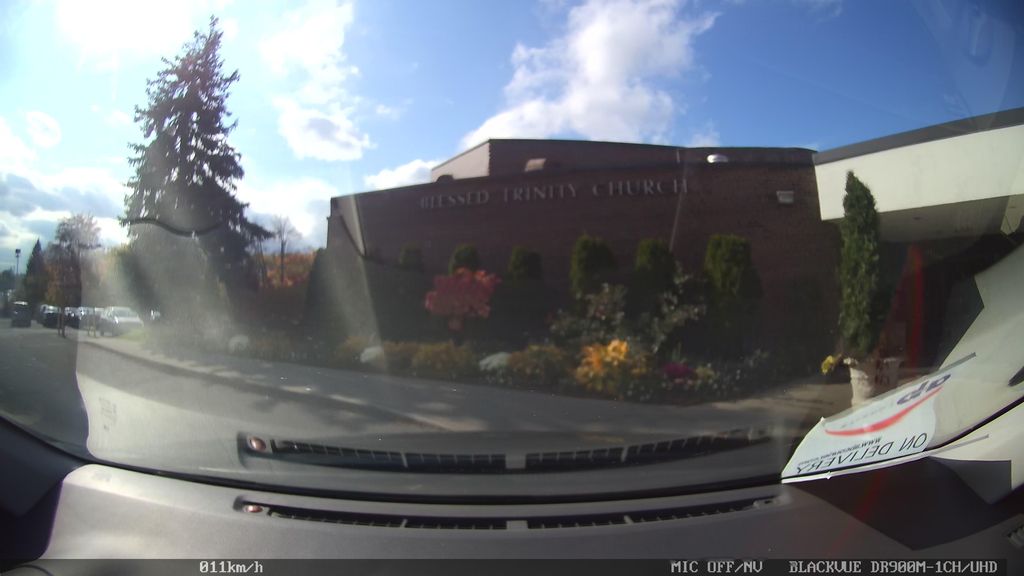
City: toronto